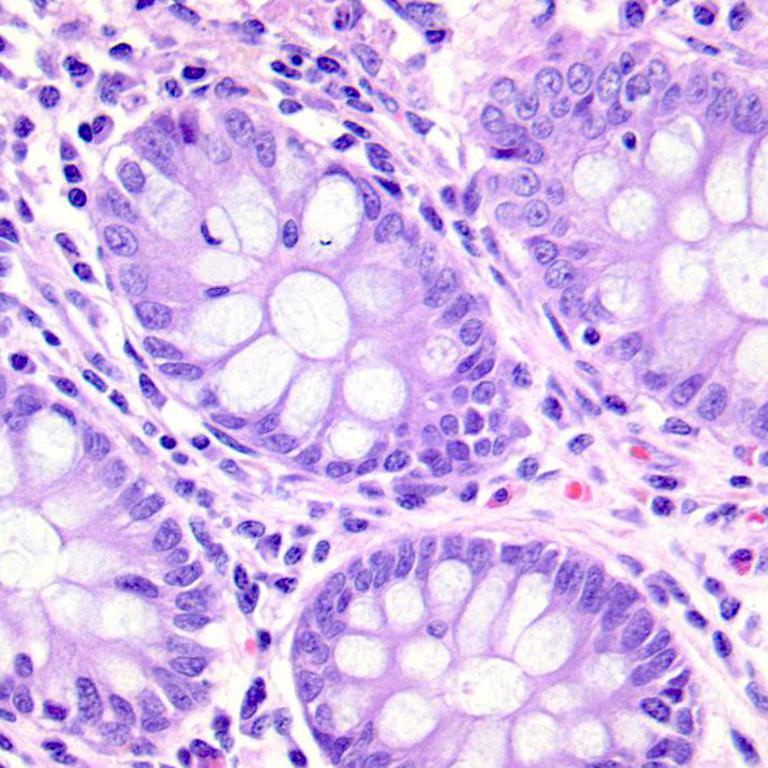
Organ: colon
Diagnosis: benign